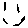
Label: smiley face